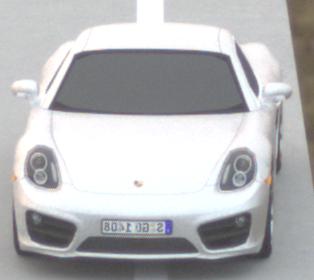
Make: Porsche
Model: Cayman
Detailed model: Cayman (981C)
Model produced from: 2013/03
Model produced until: 2014/04
Doors: 2
Color: white
Road condition: dry road
Daytime: sunrise or sunset
Contrast: low contrast